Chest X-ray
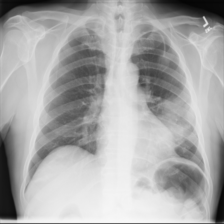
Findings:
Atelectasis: positive
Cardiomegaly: negative
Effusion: negative
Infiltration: positive
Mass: negative
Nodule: positive
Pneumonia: negative
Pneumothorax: negative
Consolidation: negative
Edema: negative
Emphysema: negative
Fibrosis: negative
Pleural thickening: negative
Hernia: negative